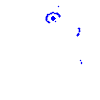
Particle: proton